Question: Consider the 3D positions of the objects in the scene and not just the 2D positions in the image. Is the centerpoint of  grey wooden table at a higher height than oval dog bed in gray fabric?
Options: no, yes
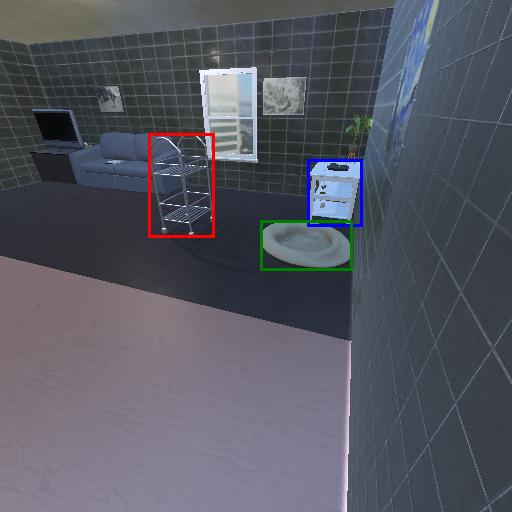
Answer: no